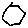
Label: hexagon